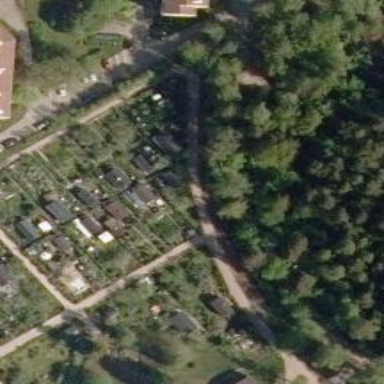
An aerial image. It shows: Footway along the road.